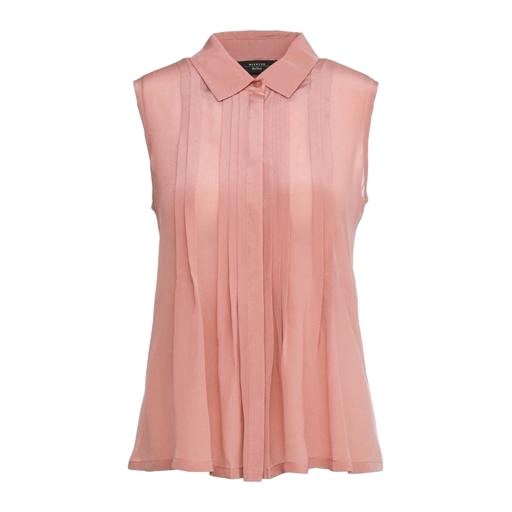
pink pleated front sleeveless top, polly pleat-front top, pink pleated panel top, white background